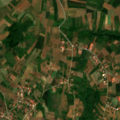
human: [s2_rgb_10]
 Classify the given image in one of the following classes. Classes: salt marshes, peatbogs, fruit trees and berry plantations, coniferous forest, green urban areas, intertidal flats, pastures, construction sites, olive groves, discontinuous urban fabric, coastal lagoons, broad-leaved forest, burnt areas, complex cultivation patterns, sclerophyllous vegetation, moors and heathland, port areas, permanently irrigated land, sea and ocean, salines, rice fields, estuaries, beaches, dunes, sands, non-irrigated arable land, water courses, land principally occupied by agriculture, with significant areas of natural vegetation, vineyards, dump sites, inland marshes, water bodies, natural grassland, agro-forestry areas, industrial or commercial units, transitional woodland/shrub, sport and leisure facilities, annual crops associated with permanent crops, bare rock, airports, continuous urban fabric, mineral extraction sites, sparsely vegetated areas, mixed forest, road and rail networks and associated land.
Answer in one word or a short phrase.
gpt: discontinuous urban fabric, complex cultivation patterns, land principally occupied by agriculture, with significant areas of natural vegetation